Field crop: maize
Growth stage: 2
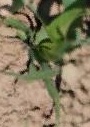
Species: maize